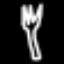
Label: fork